Aerial crown-view tile of a tropical tree (Barro Colorado Island, Panama), acquired 20241216:
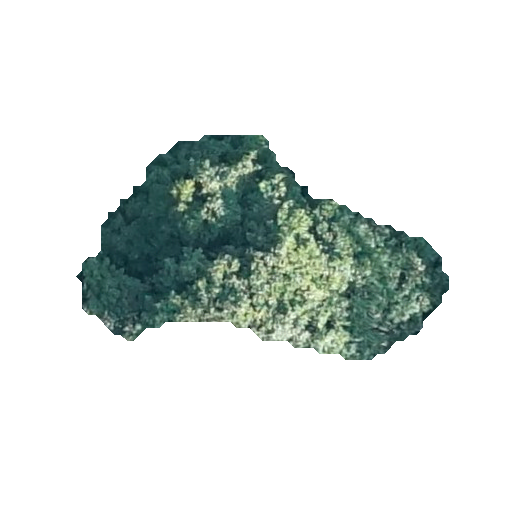
Species: Prioria copaifera
GBIF accepted scientific name: Prioria copaifera
Crown area: 75.846 m²